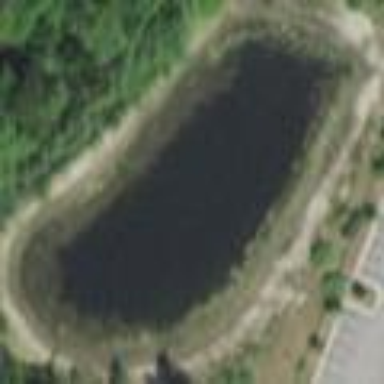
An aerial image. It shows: Pond with natural water.